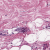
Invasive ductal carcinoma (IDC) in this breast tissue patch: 0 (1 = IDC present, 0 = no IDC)